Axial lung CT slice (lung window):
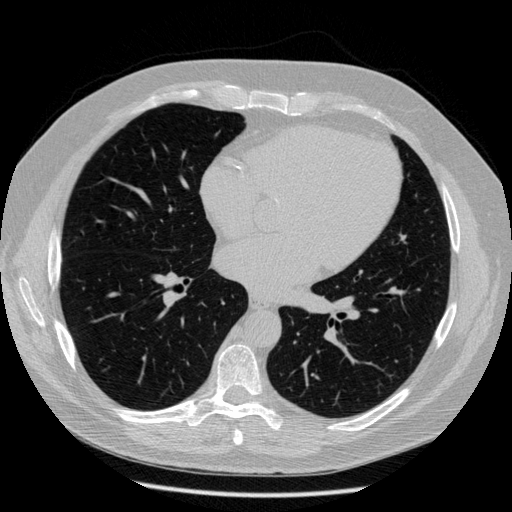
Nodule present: no